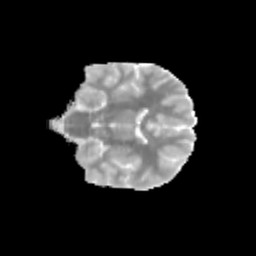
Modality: MD
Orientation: coronal
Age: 11
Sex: male
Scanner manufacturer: siemens
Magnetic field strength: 3 T
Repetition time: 3.8 s
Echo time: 0.07 s